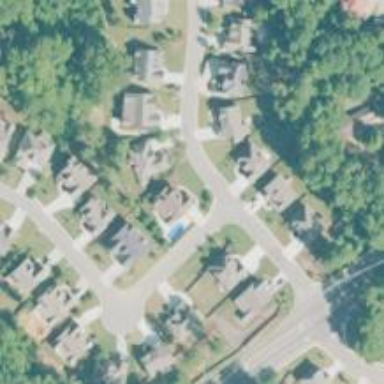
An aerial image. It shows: Residential road.